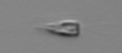
Label: Calciopappus